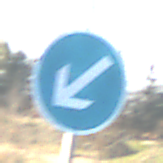
Verkehrszeichen: VorgeschriebeneVorbeifahrtLinks
Umgebung: Outdoor, Nature
Tageszeit: MorningAfternoon
Wetter: Clear
Licht: Natural
Jahreszeit: NotSpecified
Kontrast: HighContrast